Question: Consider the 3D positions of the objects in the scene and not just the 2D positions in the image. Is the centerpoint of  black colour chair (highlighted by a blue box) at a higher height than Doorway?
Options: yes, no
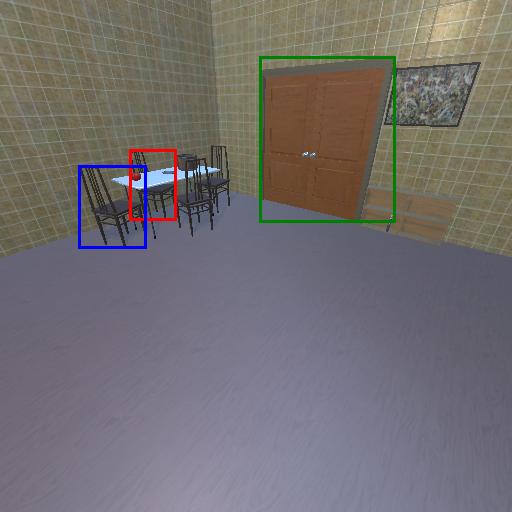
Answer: yes